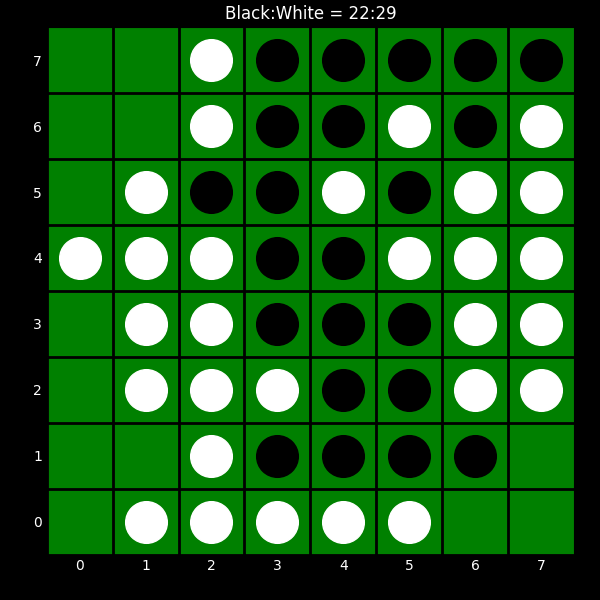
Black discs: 22
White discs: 29